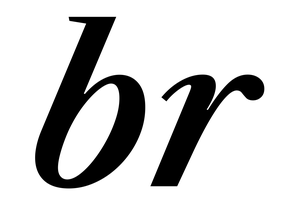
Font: LibreCaslonText-Italic_SemiBold_Italic